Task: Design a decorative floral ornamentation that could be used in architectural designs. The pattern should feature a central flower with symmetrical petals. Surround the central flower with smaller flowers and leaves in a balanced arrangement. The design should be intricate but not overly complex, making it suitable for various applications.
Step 99:
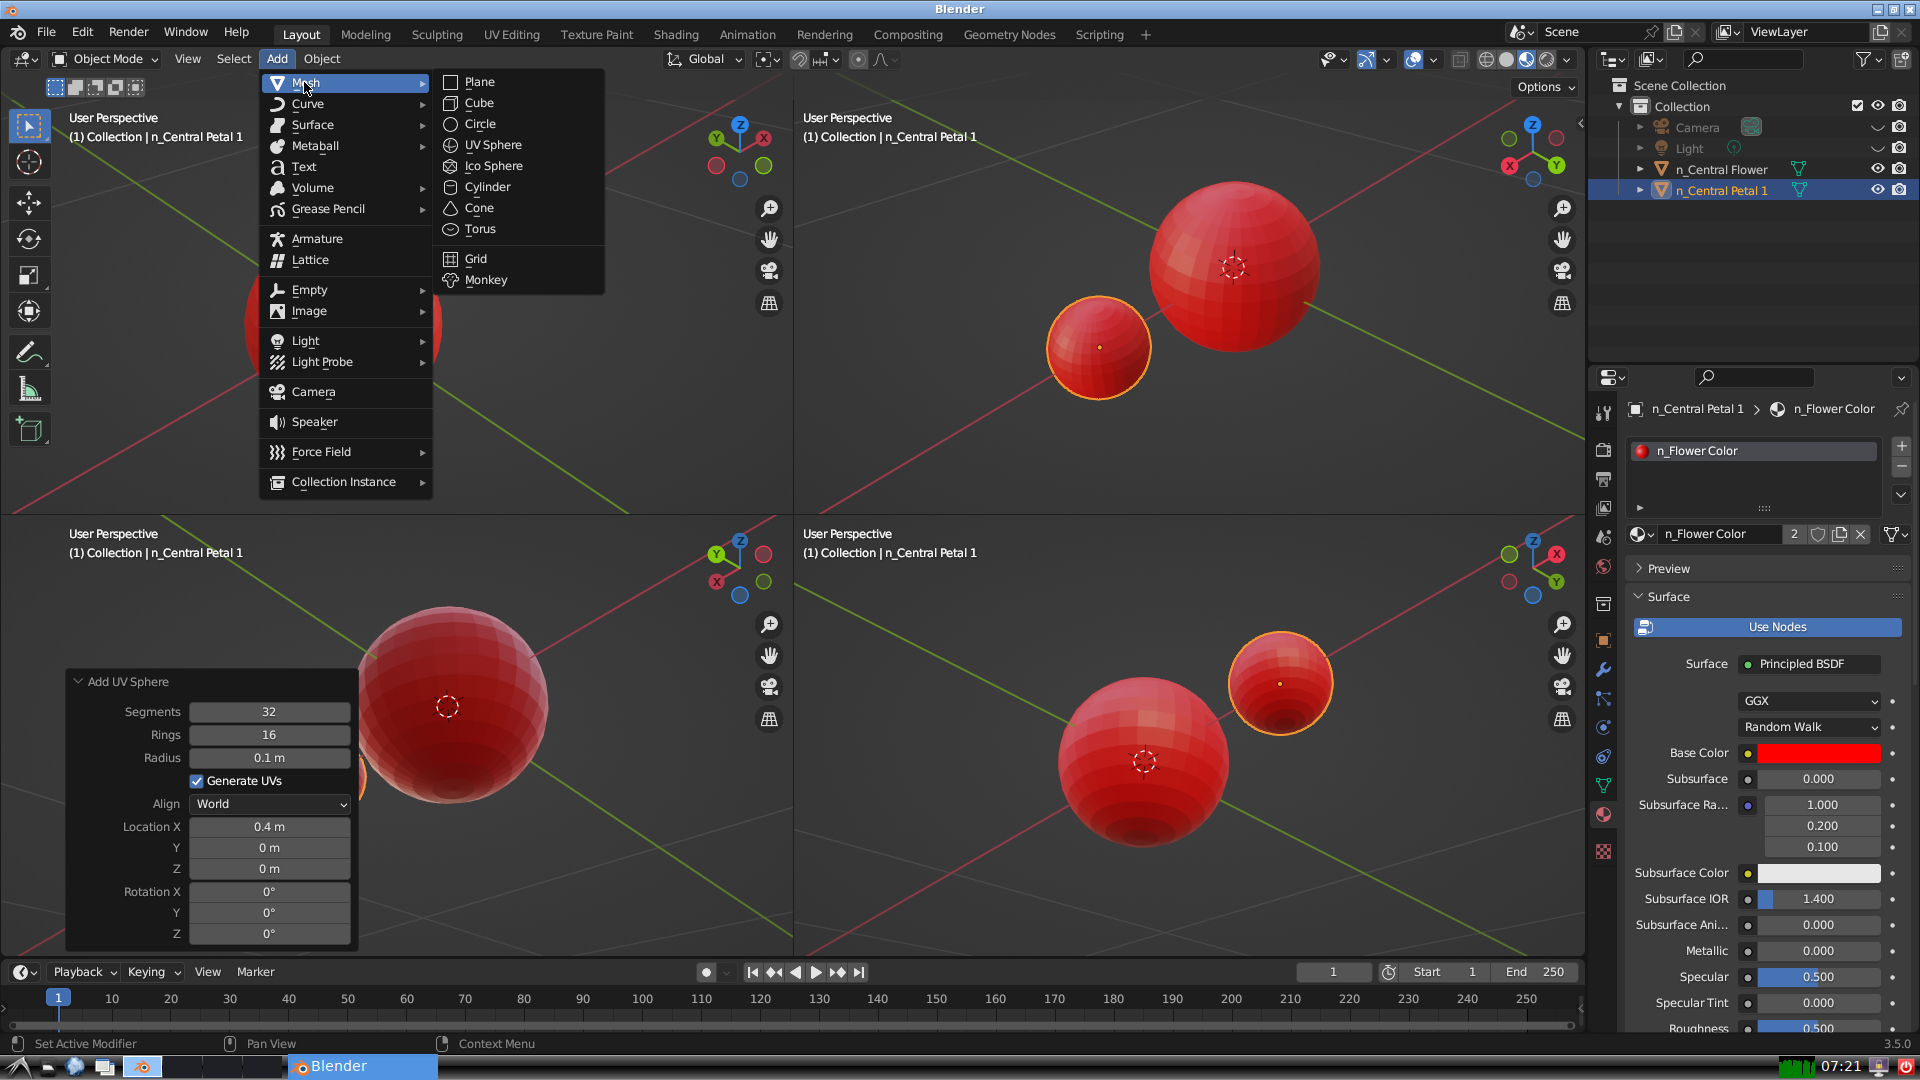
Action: {"mouse_move": [499, 144]}